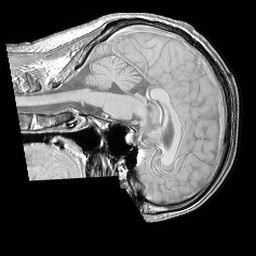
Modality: T1w
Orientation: sagittal
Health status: ill
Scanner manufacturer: philips
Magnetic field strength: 3 T
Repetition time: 0.3787 s
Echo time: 0.002908 s